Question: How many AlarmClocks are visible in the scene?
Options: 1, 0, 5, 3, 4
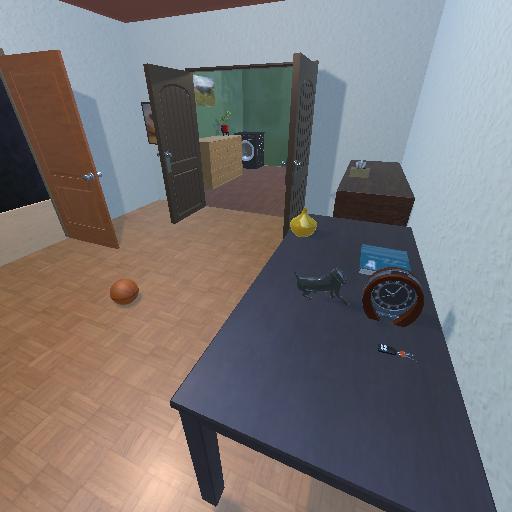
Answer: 1